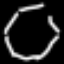
Label: octagon